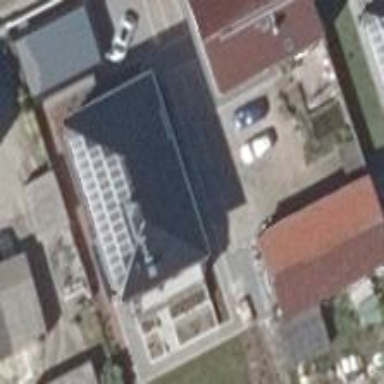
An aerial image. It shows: Detached building with hipped roof.